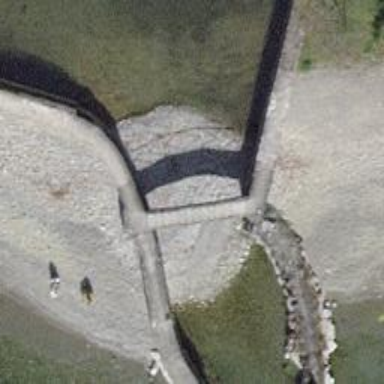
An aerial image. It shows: Footway bridge.